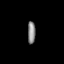
Tissue: prostate
Cell type: T cells
Senescence score: 0.7285
Nuclear area (px): 170
Mean DAPI intensity: 138.576